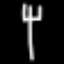
Label: fork